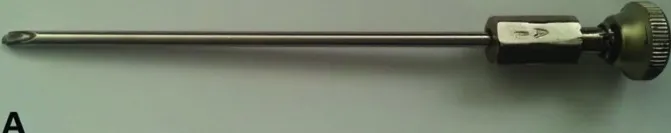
A) Closed Nasal Chondrotome, 12 cm length and 5 mm diameter.
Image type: radiology (x_ray)